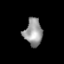
Tissue: lung
Cell type: Epithelial cells
Senescence score: 0.2375
Nuclear area (px): 482
Mean DAPI intensity: 151.39